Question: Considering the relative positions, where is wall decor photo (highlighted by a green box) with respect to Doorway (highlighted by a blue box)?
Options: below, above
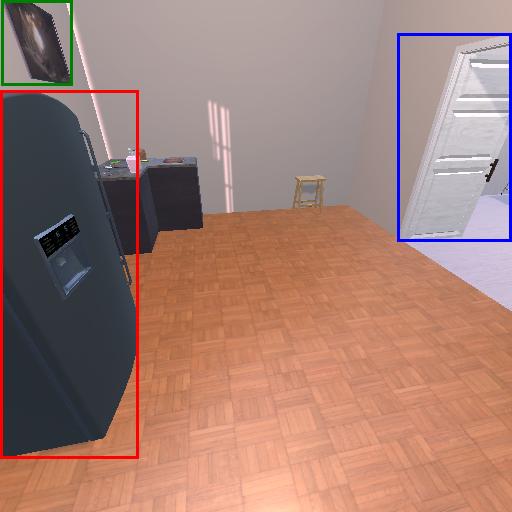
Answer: below